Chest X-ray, PA view. Patient: 60 years old, sex M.
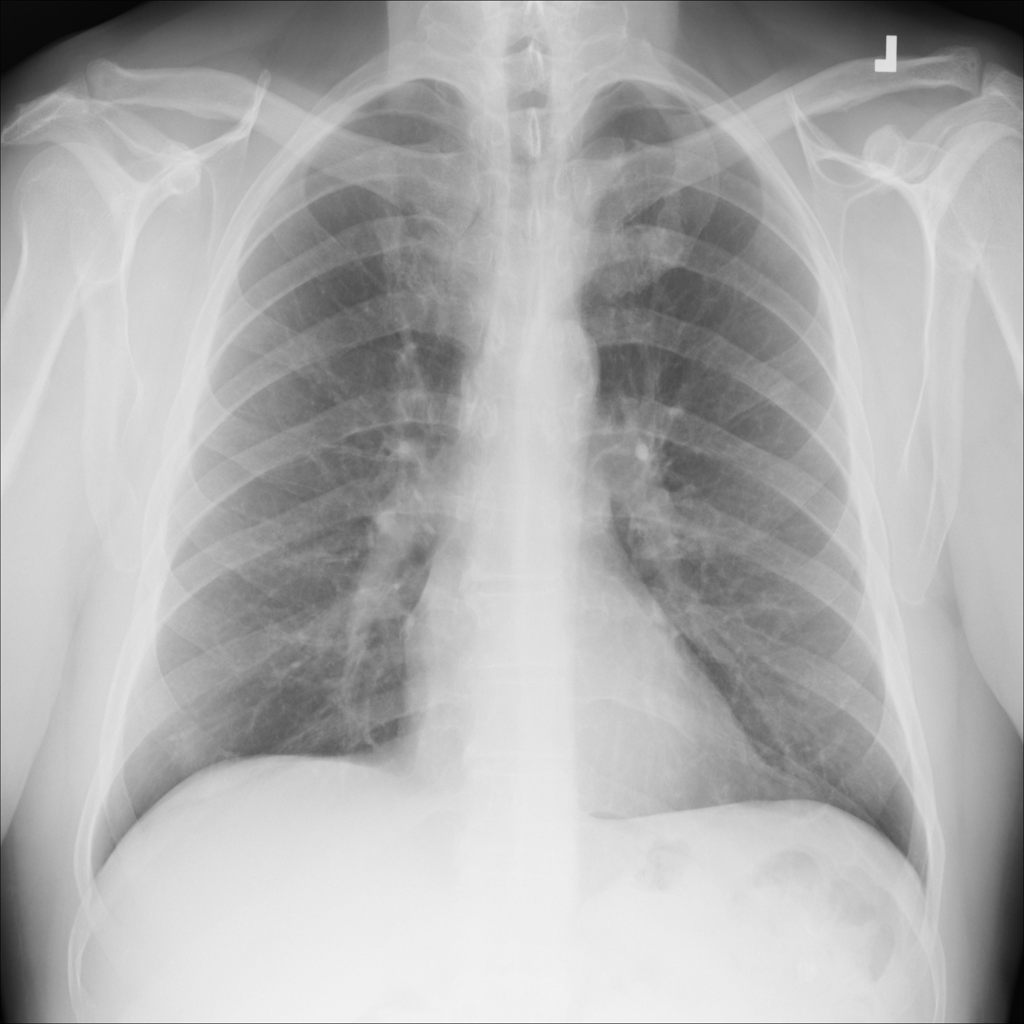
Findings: No Finding